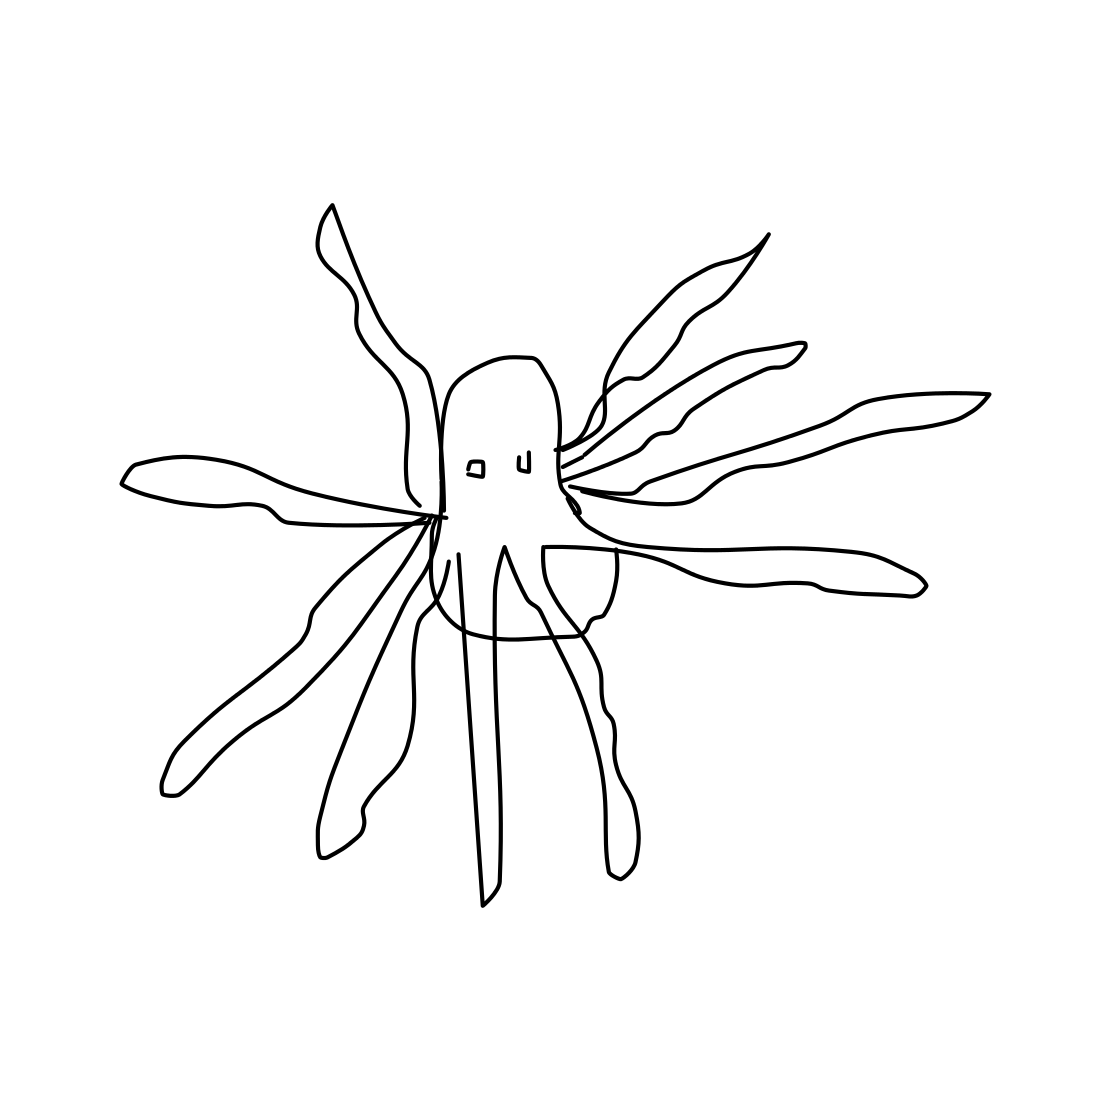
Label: octopus